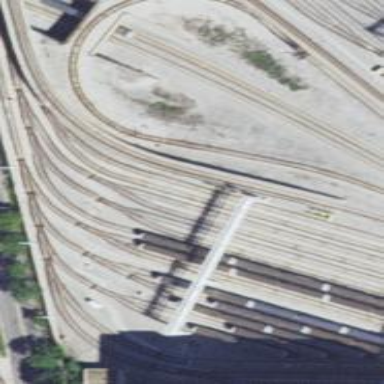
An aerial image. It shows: Yard area with electrified rail tracks.